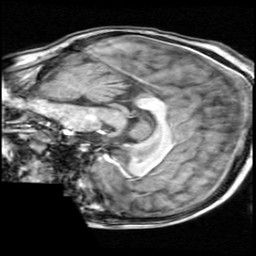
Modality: T1w
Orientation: sagittal
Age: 9
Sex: male
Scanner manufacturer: ge
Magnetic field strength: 1.5 T
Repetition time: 0.03333 s
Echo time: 0.008 s